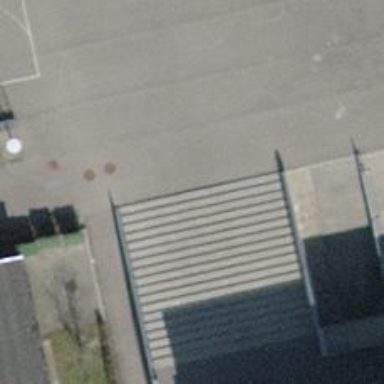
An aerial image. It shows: Road with steps.